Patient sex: M
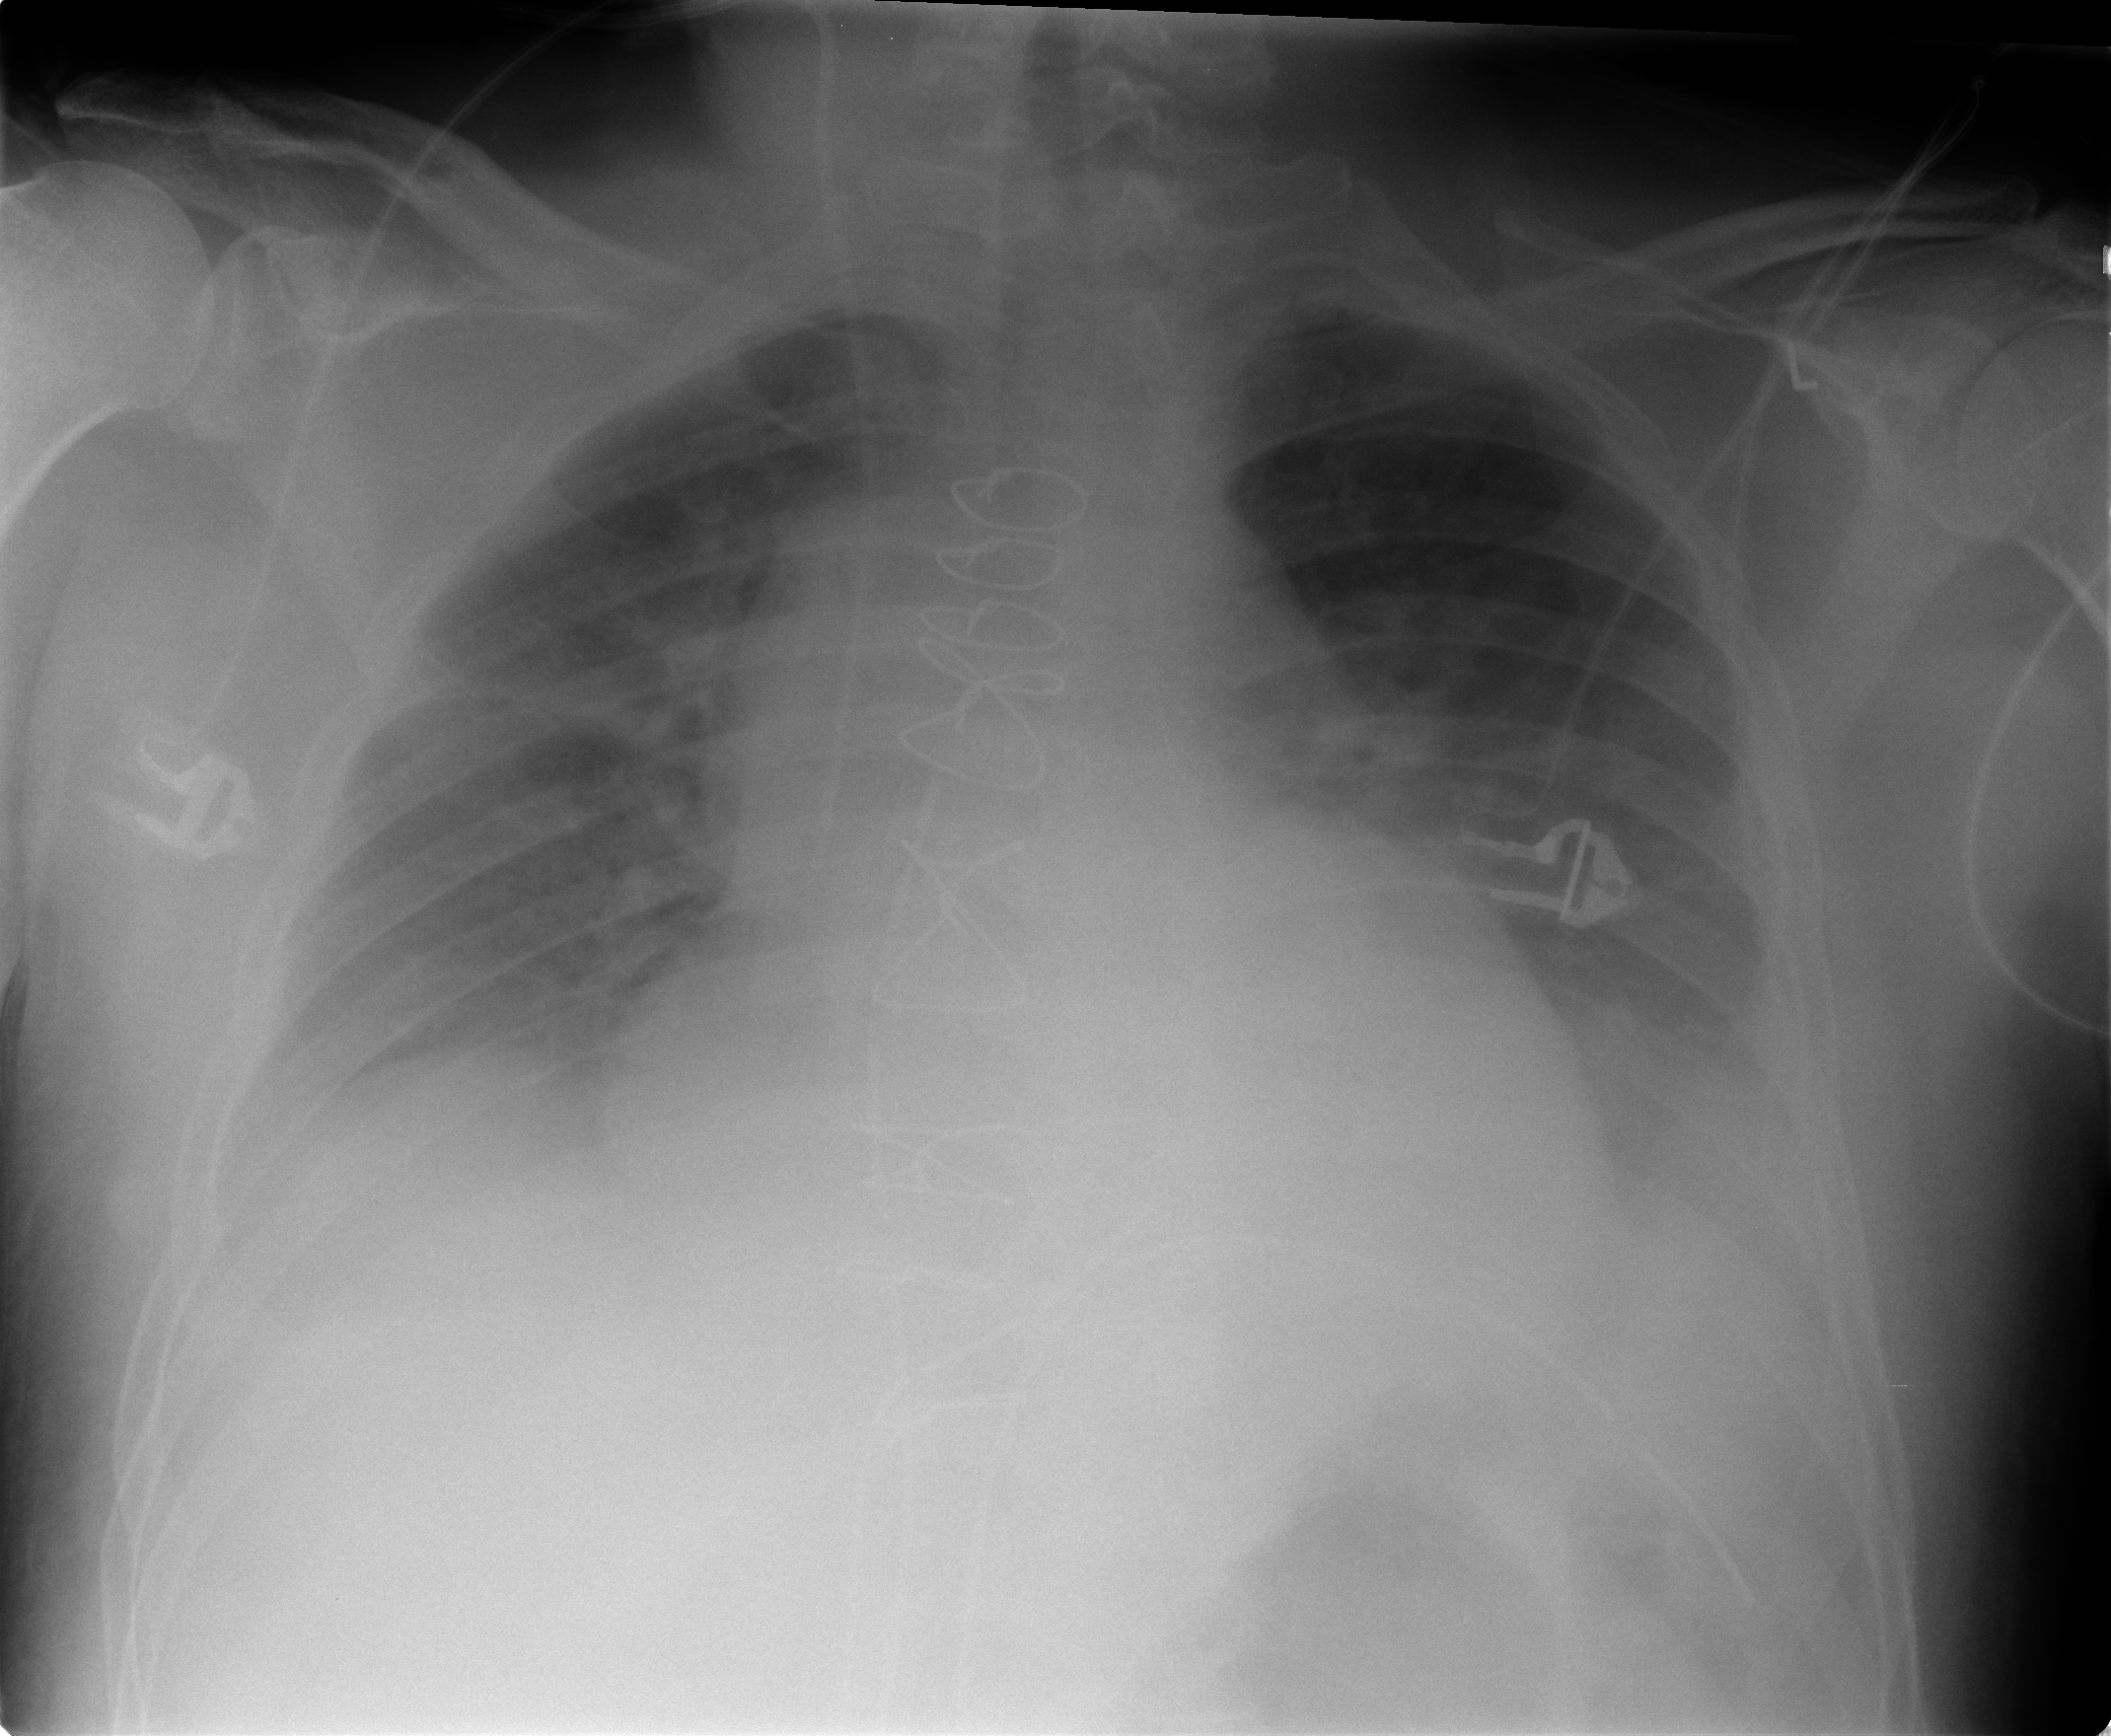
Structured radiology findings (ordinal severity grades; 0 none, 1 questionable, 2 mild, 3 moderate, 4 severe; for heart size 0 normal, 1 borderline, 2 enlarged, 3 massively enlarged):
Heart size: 2
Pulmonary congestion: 3
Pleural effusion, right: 1
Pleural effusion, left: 3
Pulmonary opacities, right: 1
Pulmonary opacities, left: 0
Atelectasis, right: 3
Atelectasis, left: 3